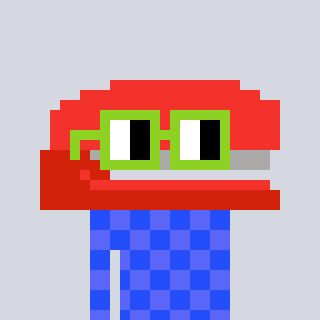
a pixel art character with square light green glasses, a stapler-shaped head and a purple-colored body on a cool background